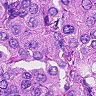
Metastatic tissue present: yes